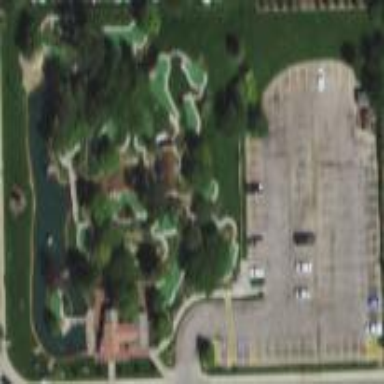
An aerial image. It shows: Miniature golf course.